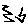
Label: zigzag